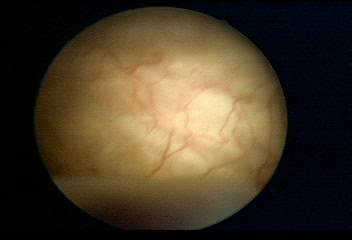
Modality: WLC
Class: Normal mucosa
Bladder cancer association: No